Interaction volume radius: 5 \u00c5
Interaction volume height: 30 \u00c5
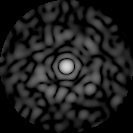
Disorder parameter: 0.863